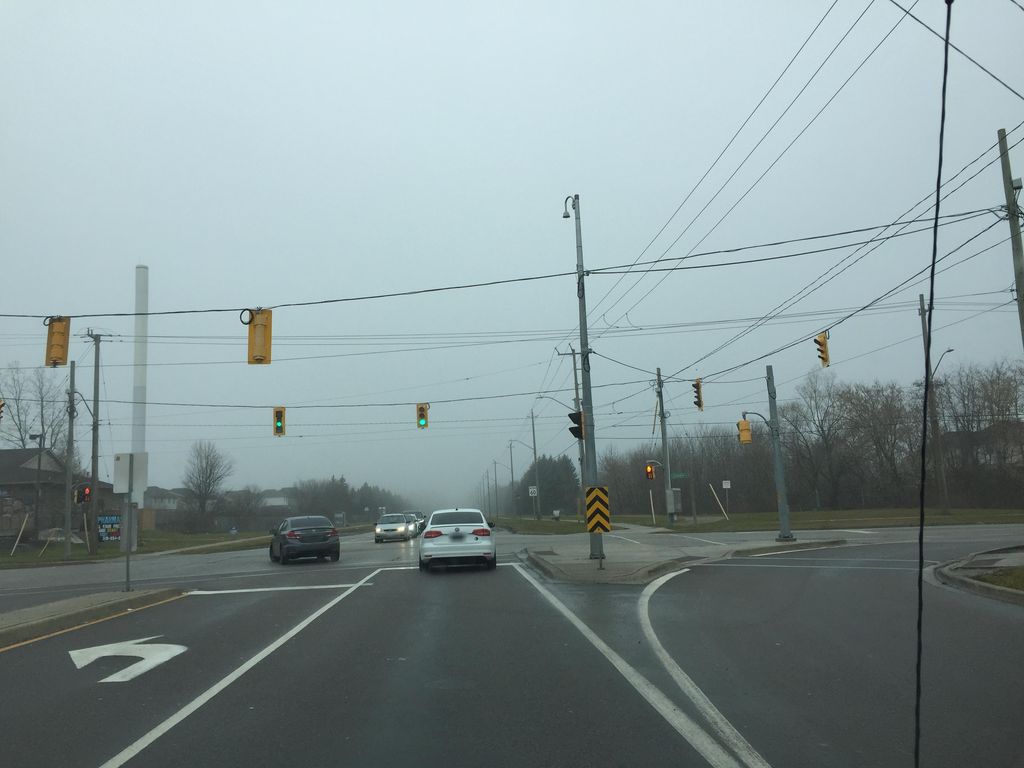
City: kitchener-waterloo